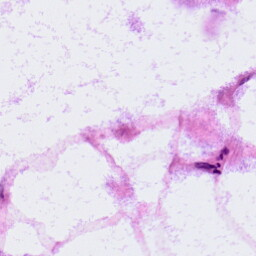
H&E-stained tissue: LymphNode